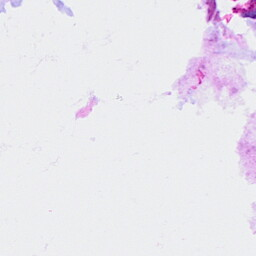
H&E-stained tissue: Ovarian